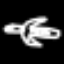
Label: airplane